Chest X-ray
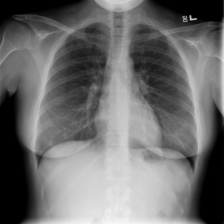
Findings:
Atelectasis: negative
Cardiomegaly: negative
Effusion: negative
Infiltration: negative
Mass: negative
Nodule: negative
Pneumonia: negative
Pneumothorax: negative
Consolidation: negative
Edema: negative
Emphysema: negative
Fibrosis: negative
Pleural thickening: negative
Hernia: negative